Interaction volume radius: 10 \u00c5
Interaction volume height: 25 \u00c5
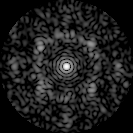
Disorder parameter: 0.7059